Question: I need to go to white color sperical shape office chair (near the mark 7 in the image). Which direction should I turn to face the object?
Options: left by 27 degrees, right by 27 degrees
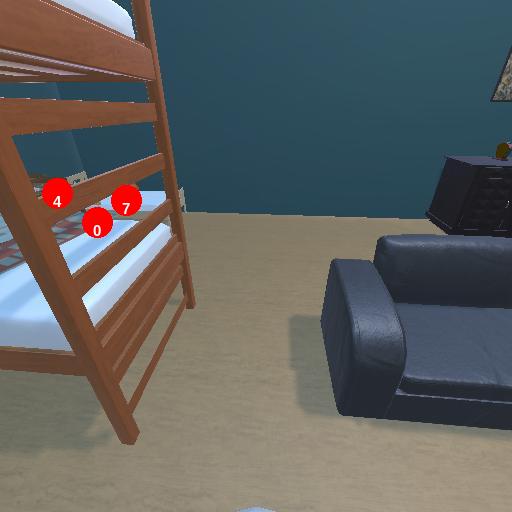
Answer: left by 27 degrees